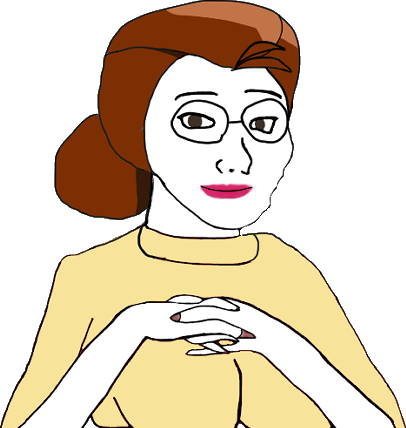
Label: 5_Abusive_Wife